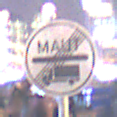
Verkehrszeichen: EndeMautpflicht
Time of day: Night
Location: Outdoor (Urban)
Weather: PartlyCloudy
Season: NotSpecified
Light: Natural